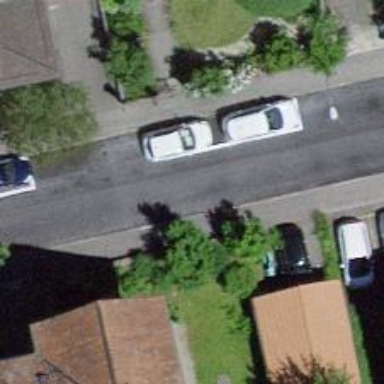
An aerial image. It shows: Residential road with asphalt surface and parallel parking on the right lane.